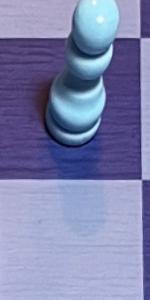
Label: Empty